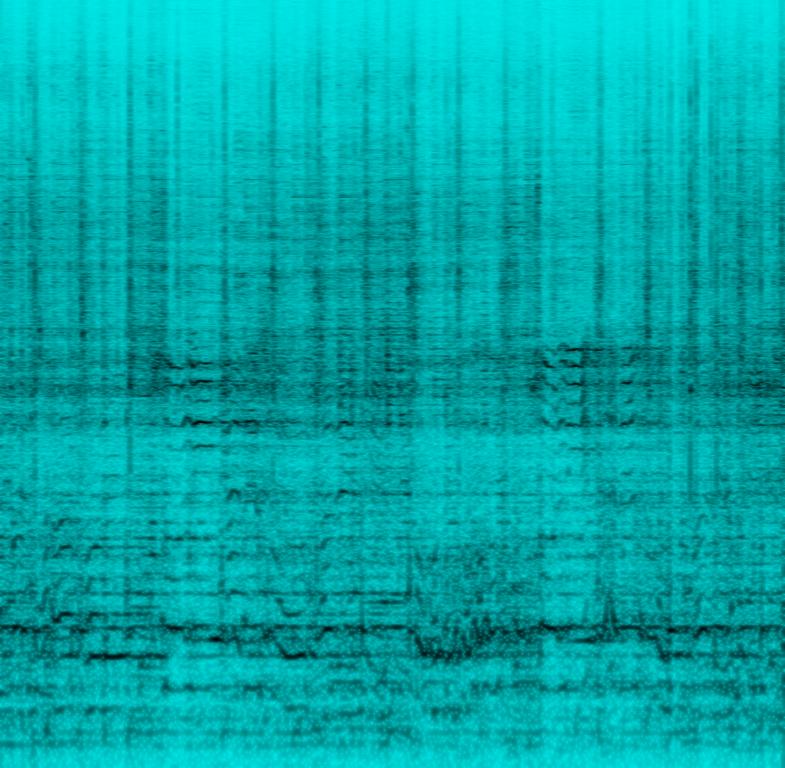
This amateur recording features a folk song played in India. The main melody is sung by a male voice. This is accompanied by a tabla and dhol playing the percussion parts in an Indian beat. A sarangi plays the same melody as the main voice. The sitar plays the rhythm parts. Cymbals are played at every count of each bar. This song can be played for a cultural dance programme.